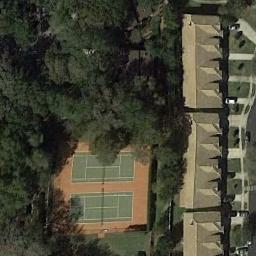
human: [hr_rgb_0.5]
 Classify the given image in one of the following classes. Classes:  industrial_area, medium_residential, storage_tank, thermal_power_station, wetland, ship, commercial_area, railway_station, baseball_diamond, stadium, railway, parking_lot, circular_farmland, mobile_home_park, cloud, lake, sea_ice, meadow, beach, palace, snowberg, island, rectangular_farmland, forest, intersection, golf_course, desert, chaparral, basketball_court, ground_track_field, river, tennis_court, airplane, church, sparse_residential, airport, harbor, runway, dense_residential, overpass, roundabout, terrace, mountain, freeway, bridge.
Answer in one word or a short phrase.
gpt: tennis_court